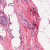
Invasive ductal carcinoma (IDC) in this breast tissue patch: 1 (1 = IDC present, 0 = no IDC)